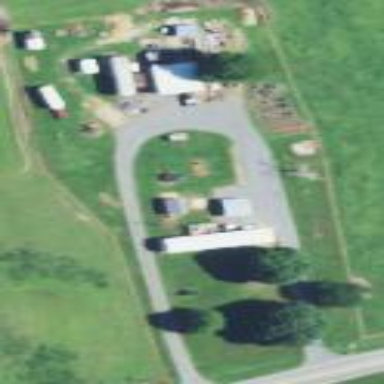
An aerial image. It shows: Farmyard area.